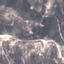
Label: HerbaceousVegetation